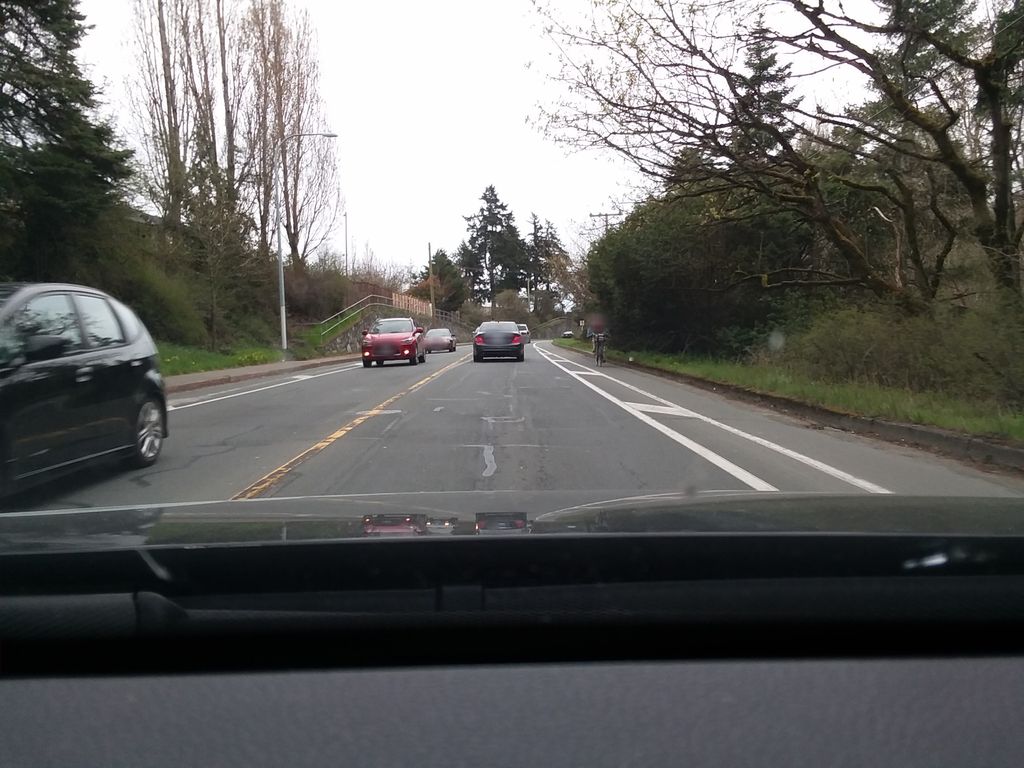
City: victoria